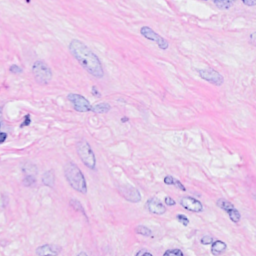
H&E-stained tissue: Breast